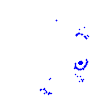
Particle: kaon